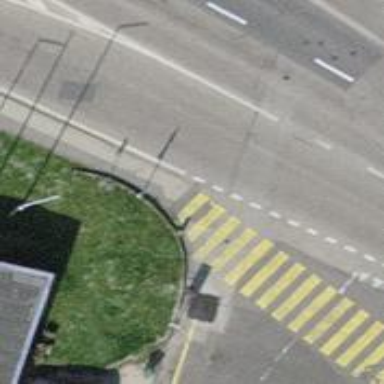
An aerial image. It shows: Kerb barrier.